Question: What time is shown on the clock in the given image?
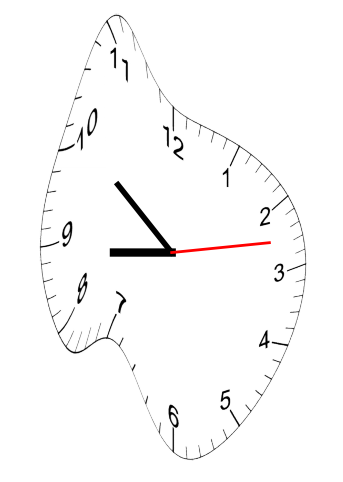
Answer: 08:51:13